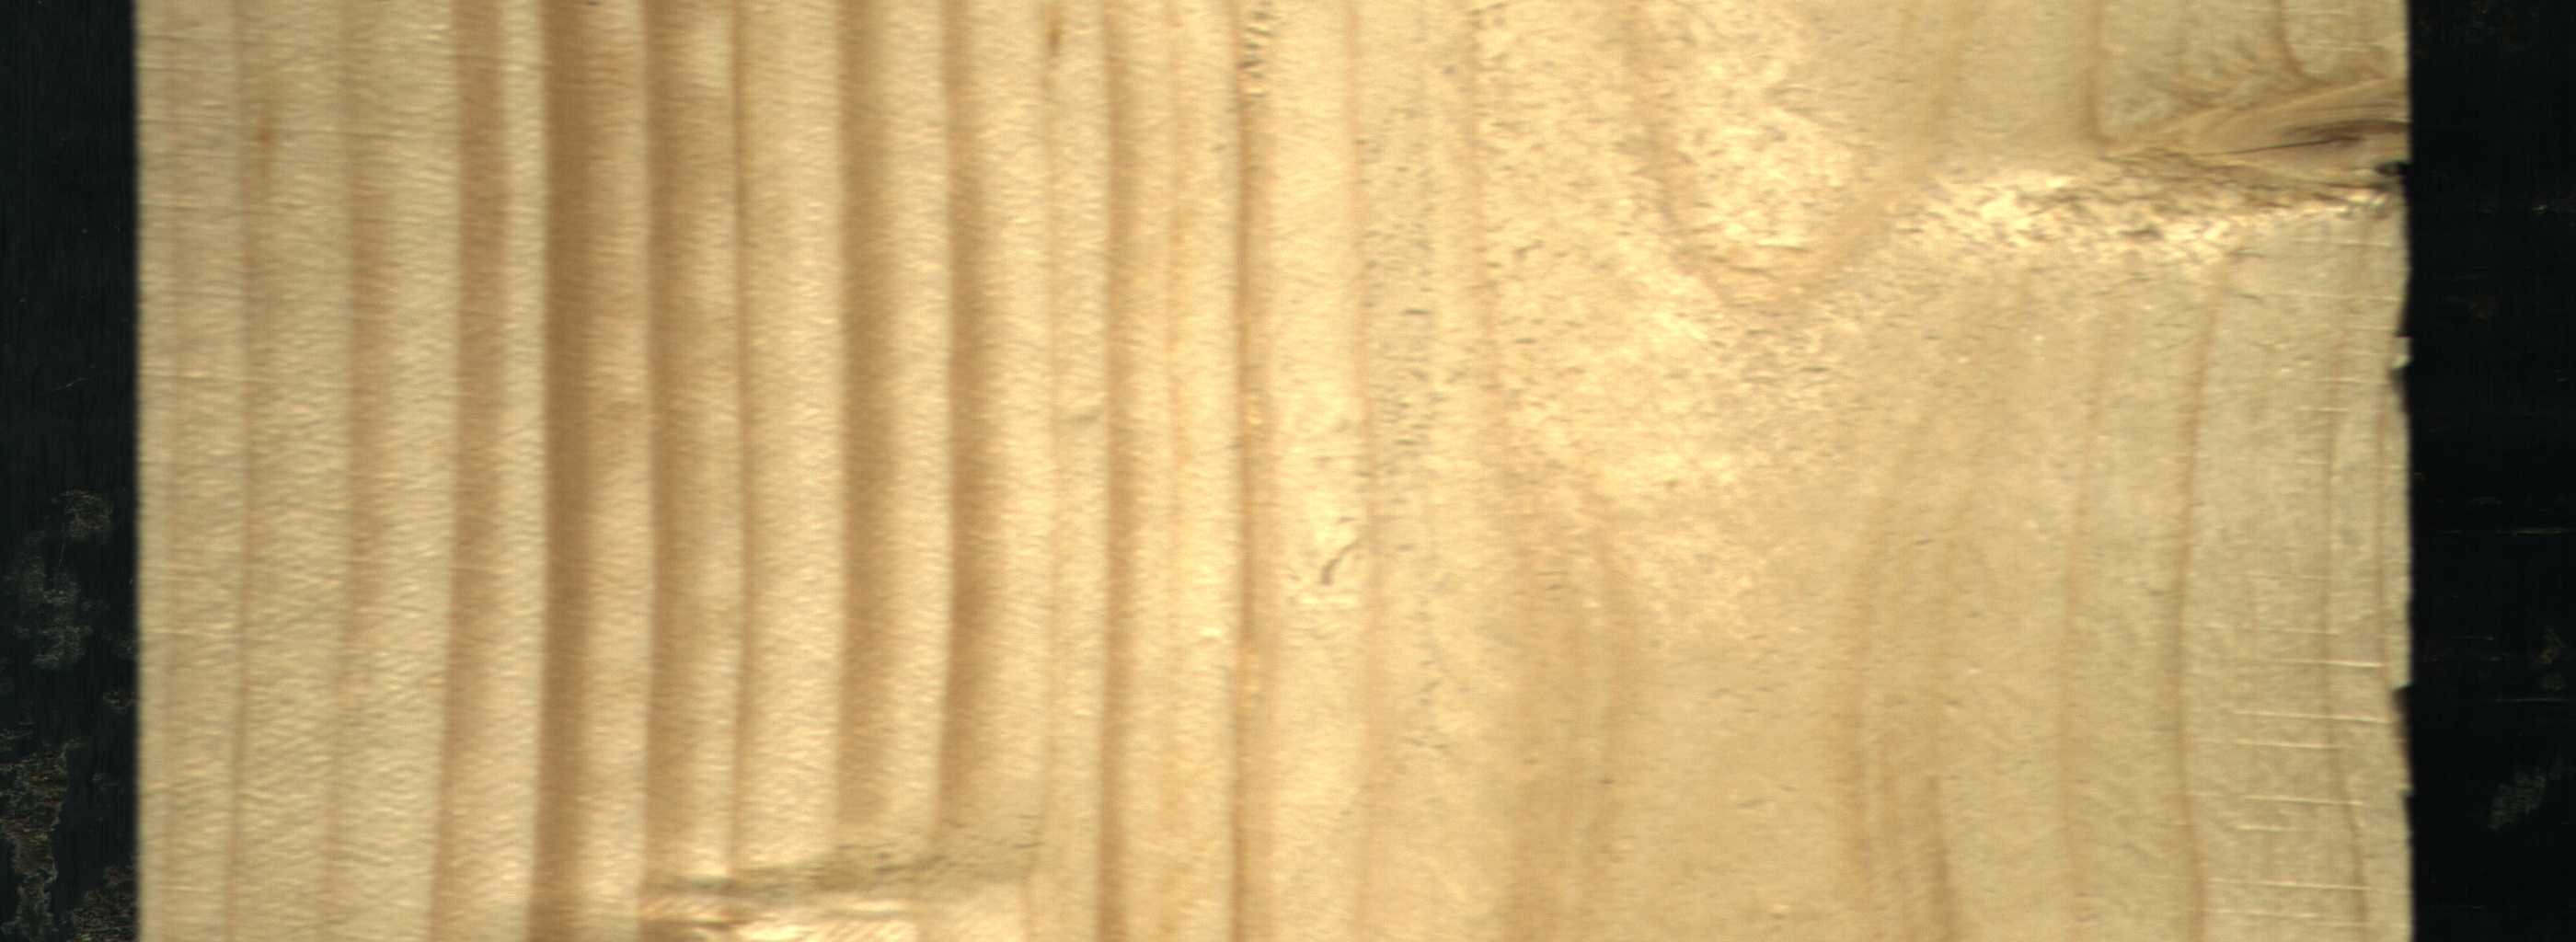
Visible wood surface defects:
knot_with_crack